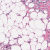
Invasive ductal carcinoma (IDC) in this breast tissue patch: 0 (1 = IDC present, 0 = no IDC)